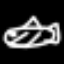
Label: airplane